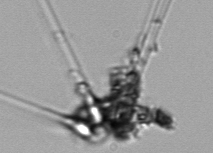
Label: Asterionellopsis_glacialis